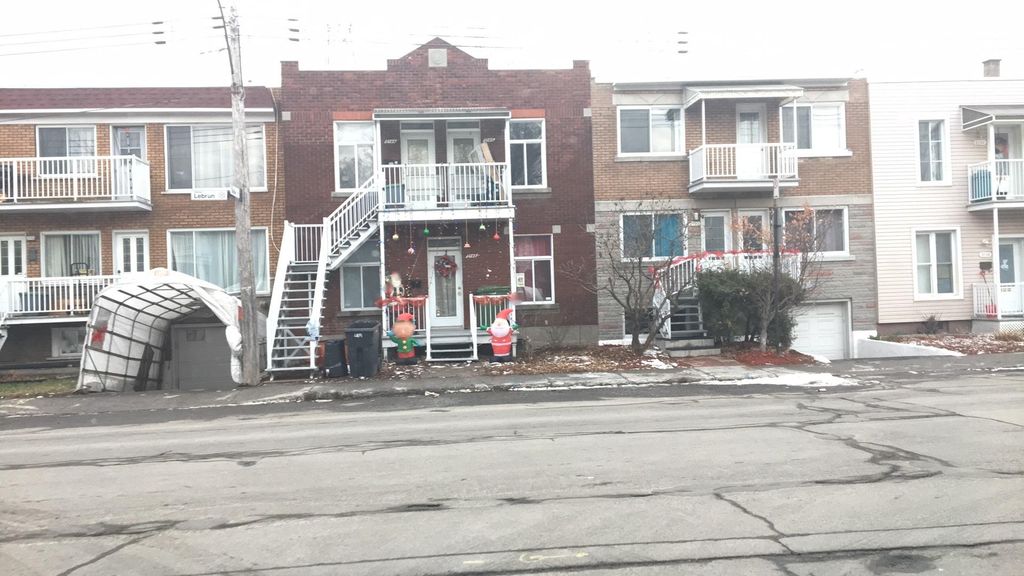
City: montreal